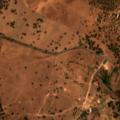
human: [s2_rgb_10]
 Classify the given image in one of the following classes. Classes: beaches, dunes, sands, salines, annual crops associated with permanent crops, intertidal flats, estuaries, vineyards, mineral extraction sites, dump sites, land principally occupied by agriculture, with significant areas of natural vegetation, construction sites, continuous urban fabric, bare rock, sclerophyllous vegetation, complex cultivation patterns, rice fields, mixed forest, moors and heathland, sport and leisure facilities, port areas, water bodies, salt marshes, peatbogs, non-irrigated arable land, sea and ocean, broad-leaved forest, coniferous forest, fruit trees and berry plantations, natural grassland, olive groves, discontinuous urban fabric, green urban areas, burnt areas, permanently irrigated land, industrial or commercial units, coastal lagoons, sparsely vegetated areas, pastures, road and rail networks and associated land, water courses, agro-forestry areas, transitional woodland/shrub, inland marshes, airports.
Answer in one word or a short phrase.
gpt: non-irrigated arable land, agro-forestry areas